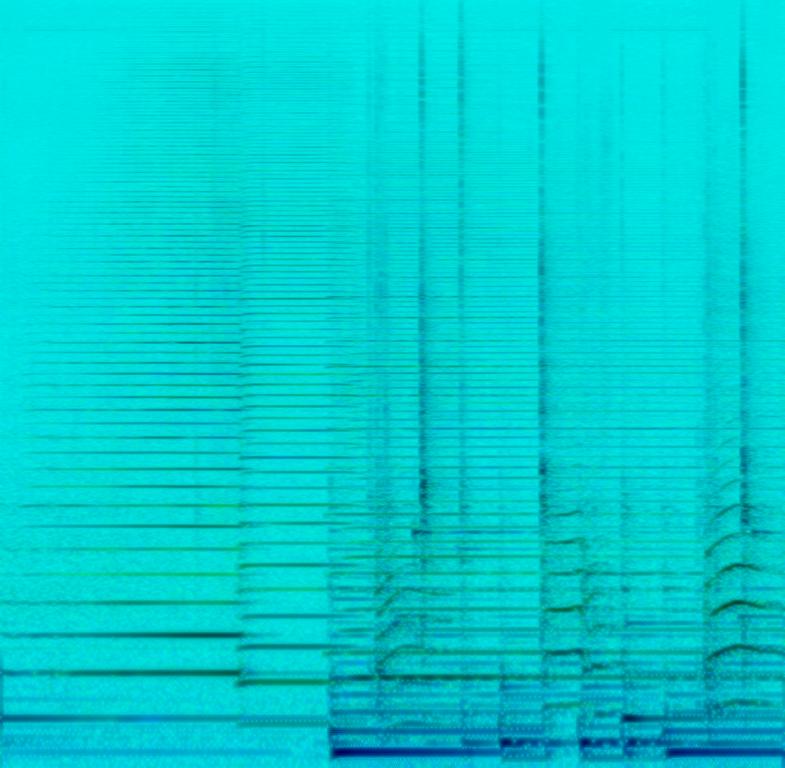
This slow jazz song features a sliding melody played on the trombone. The accordion plays chords. The piano plays a repetitive lick in the background on the high registers. The contrabass plays the root notes of the chords and also plays percussion by striking the body of the instrument. After one bar, the instruments pause for two counts. After that, the accordion resumes playing. There are no voices in this song. This is an instrumental song. This song is seductive. This song can be played in a movie scene where a man is trying to seduce a woman at a bar.